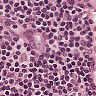
Metastatic tissue present: no